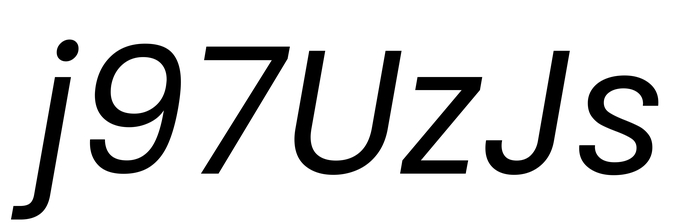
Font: Poppins-Italic